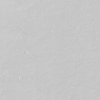
Atmospheric dust classification: not_dusty